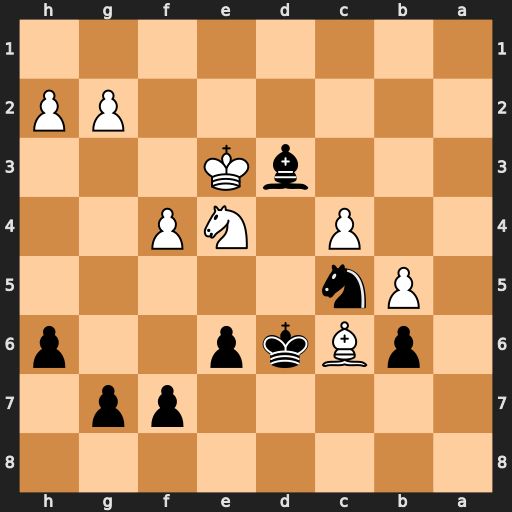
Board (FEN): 8/5pp1/1pBkp2p/1Pn5/2P1NP2/3bK3/6PP/8
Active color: b
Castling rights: -
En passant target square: -
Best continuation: Bxe4 Bxe4 Nxe4